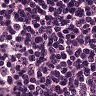
Metastatic tissue present: yes